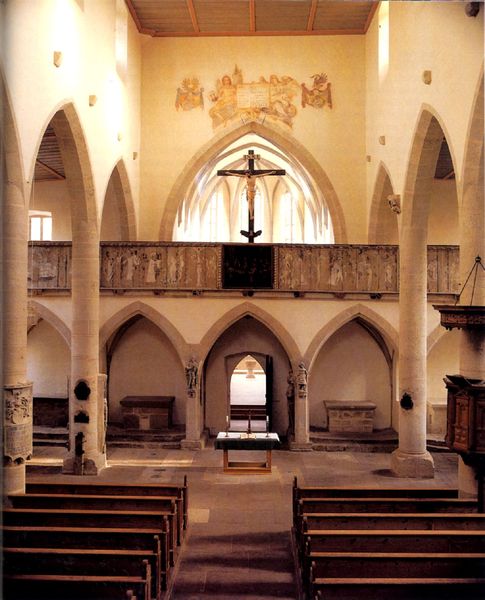
Titel: Franziskanerkirche Rothenburg
Standort: Rothenburg ob der Tauber (Bayern)
Schlagwörter: fenster, licht, pfeiler, säule, säulen, tür, teppich, architektur, brüstung, kirche, innen, gotik, bank, empore, kerzen, geländer, podest, tor, foto, bögen, eingang, offen, kreuz, religion, becken, altar, bänke, kirchenschiff, kirchenbänke, mittelschiff, skulpturen, gotisch, kanzel, seitenschiff, spitzbogen, spitzbögen, christus, jesus, kruzifix, gegenlicht, wandbild, heiland, gereuzigter